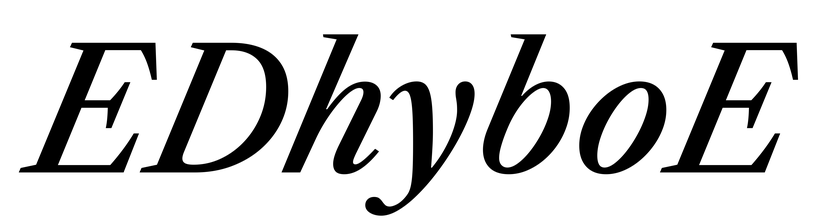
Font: LibreCaslonText-Italic_Medium_Italic